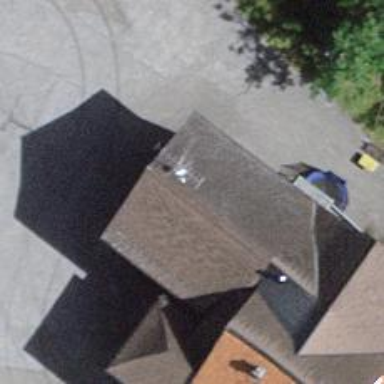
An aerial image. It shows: Restaurant.